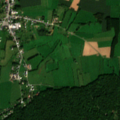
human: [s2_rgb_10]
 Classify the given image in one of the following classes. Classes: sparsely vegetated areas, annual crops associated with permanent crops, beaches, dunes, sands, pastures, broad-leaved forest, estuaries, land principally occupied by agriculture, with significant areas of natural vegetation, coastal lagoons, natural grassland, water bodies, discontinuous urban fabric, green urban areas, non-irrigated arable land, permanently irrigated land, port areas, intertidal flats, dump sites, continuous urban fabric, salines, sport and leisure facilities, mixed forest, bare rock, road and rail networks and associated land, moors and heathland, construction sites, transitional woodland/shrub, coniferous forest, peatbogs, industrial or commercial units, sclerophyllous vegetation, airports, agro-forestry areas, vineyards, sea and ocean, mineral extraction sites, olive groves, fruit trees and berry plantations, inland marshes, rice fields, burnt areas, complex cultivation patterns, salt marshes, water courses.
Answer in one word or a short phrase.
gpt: discontinuous urban fabric, pastures, complex cultivation patterns, broad-leaved forest